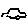
Label: car